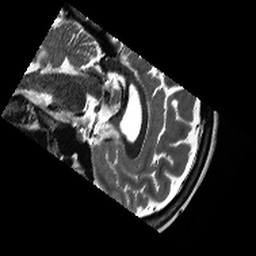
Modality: T2w
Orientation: sagittal
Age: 29
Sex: female
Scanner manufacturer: siemens
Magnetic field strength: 3 T
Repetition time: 13.15 s
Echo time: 0.082 s